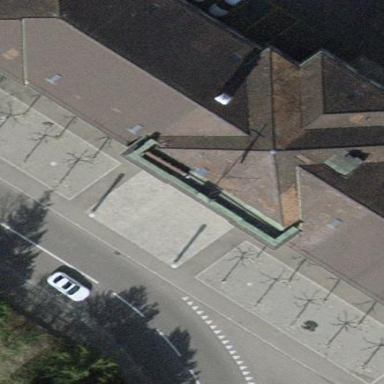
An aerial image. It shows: Pedestrian road.